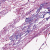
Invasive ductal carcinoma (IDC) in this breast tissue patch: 0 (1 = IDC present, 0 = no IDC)